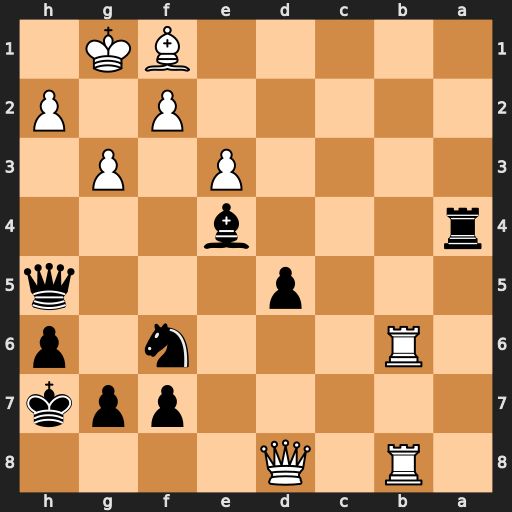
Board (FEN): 1R1Q4/5ppk/1R3n1p/3p3q/r3b3/4P1P1/5P1P/5BK1
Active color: b
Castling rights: -
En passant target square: -
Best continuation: Qf3 Qh8+ Kg6 Rxf6+ Qxf6